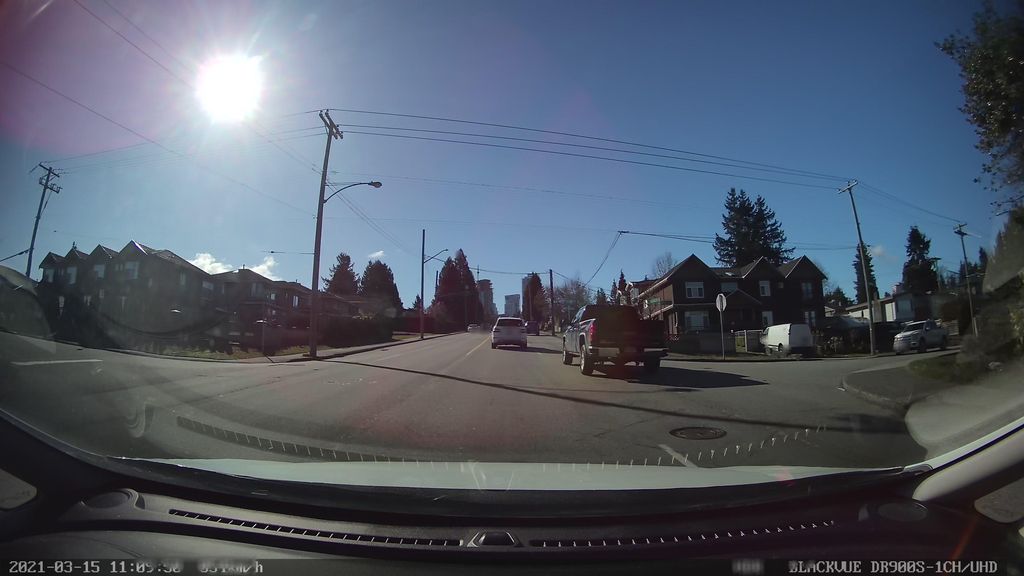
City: vancouver